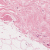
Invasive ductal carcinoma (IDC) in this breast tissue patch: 0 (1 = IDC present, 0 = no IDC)